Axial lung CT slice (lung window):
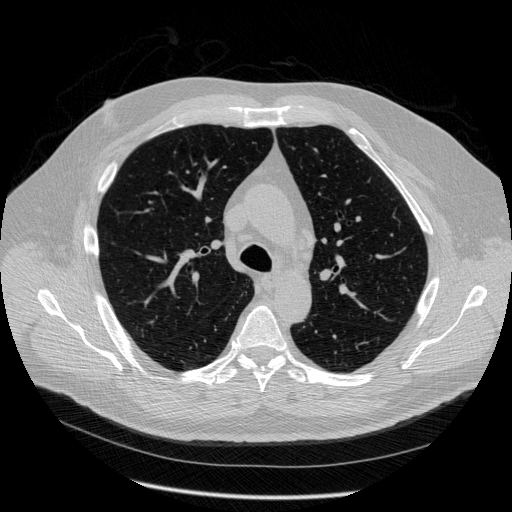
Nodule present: no